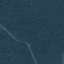
Label: Forest